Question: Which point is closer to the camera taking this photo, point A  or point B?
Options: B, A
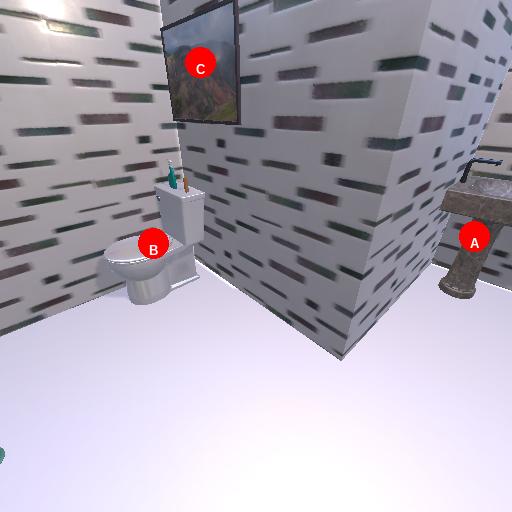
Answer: B